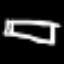
Label: bed